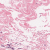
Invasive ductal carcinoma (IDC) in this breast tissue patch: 0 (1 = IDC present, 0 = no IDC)